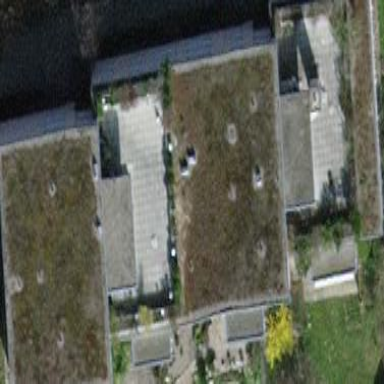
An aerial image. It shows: Flat-roofed apartment building.